Interaction volume radius: 10 \u00c5
Interaction volume height: 20 \u00c5
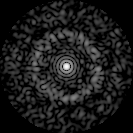
Disorder parameter: 0.8204